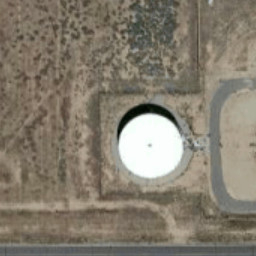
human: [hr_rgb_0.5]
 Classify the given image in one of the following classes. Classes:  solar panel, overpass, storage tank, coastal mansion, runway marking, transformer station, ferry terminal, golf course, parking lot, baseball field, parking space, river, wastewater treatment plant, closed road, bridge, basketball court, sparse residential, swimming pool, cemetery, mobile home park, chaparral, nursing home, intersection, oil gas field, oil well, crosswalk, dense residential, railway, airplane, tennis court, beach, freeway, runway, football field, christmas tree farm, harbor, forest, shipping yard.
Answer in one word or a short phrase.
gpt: storage tank